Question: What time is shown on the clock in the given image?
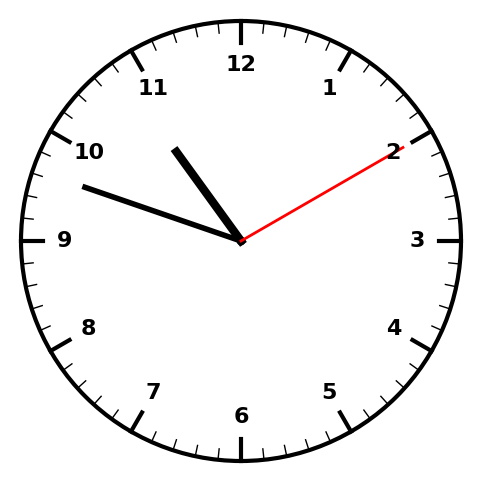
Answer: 10:48:10